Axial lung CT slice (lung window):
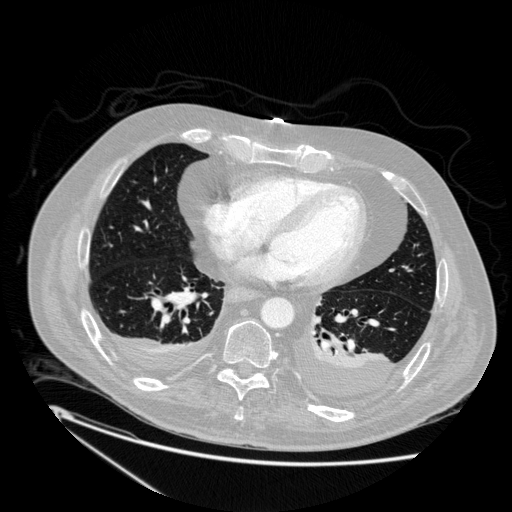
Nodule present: no